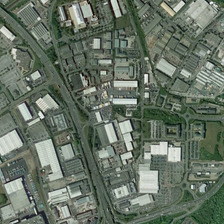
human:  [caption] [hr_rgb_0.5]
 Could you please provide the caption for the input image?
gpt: factories are on both sides of the road .

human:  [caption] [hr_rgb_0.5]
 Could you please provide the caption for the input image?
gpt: all the factories in the industrial zone .

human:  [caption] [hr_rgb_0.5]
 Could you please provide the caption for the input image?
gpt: factories are on both sides of the road .

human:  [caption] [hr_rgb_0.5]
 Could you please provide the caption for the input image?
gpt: all the factories in the industrial zone .

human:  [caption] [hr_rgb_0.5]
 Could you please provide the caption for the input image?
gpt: factories are on both sides of the road .